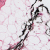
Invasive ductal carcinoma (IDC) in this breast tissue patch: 0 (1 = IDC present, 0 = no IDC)